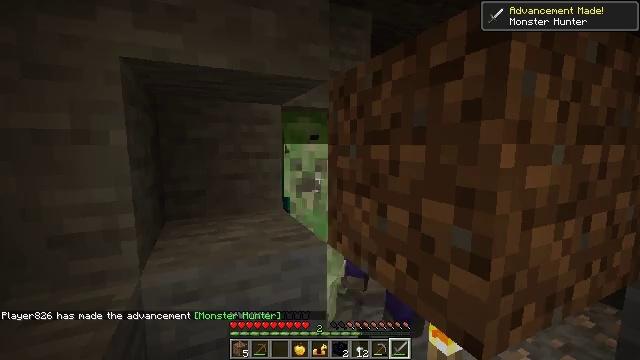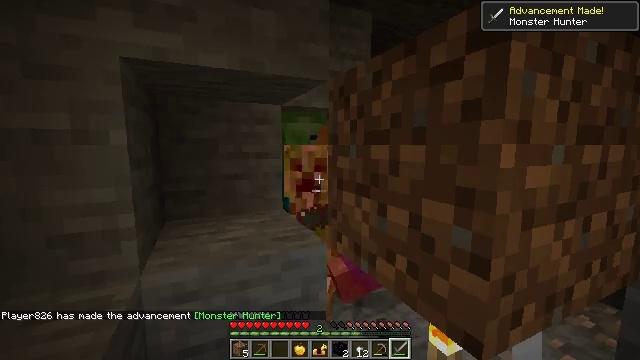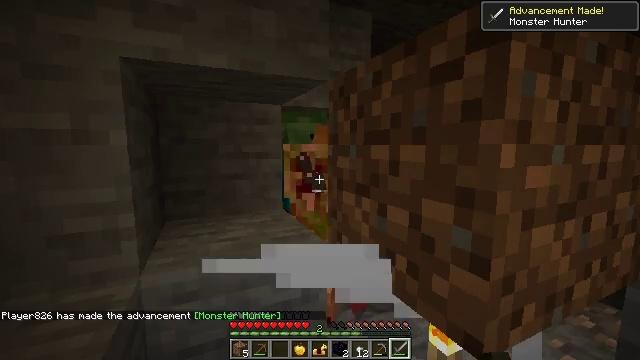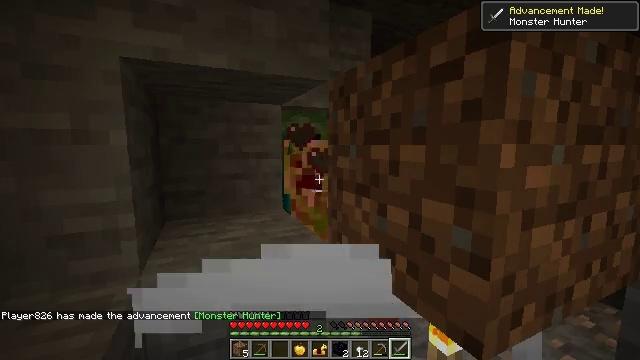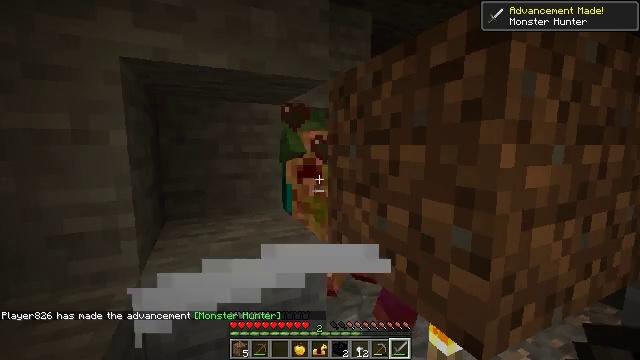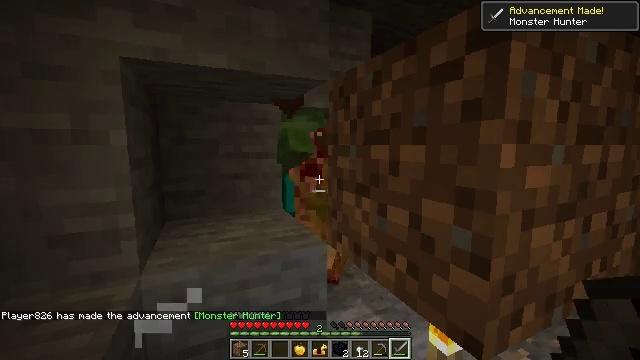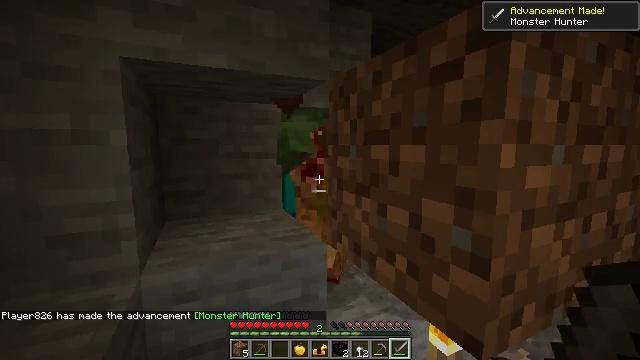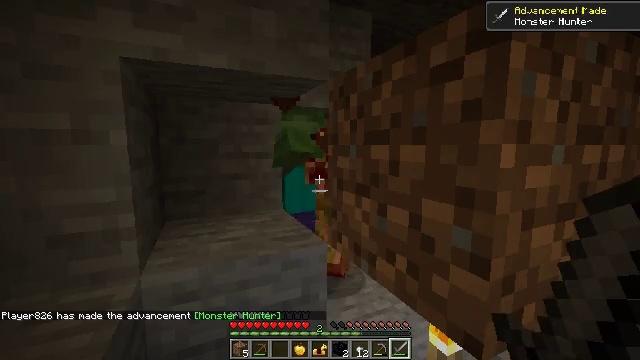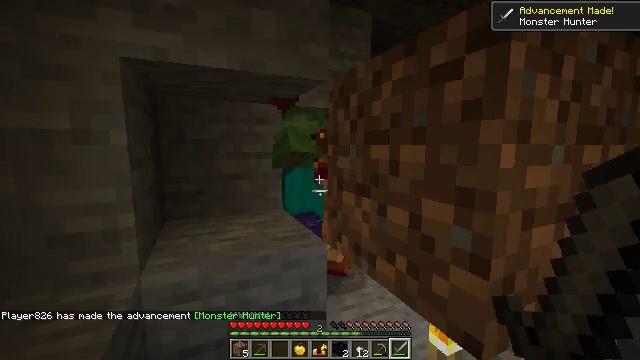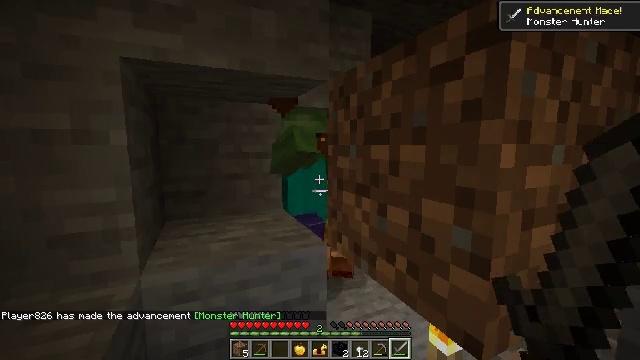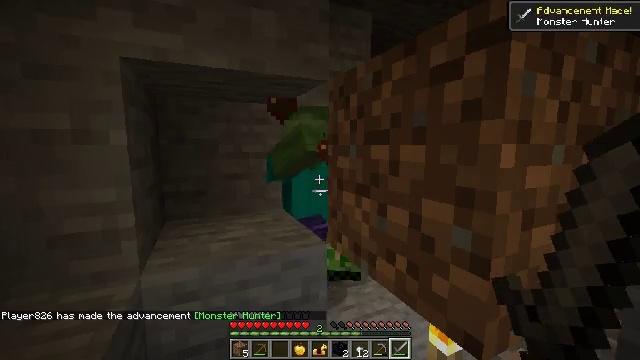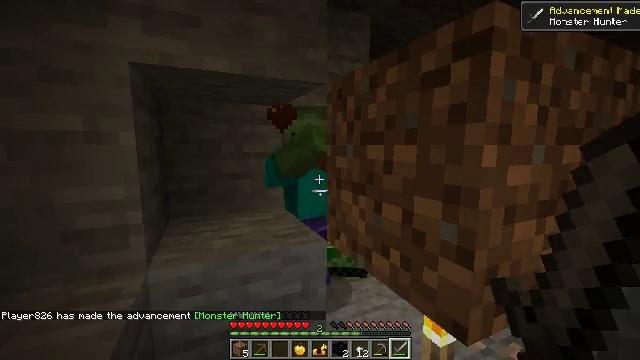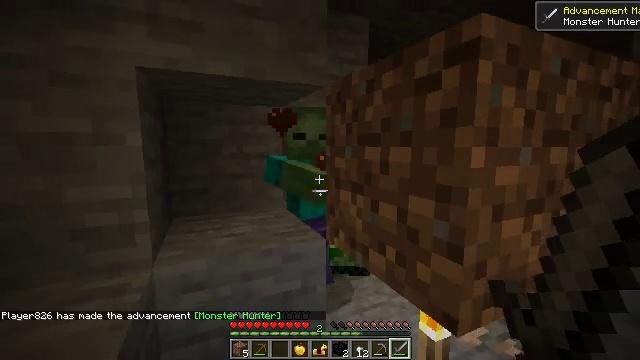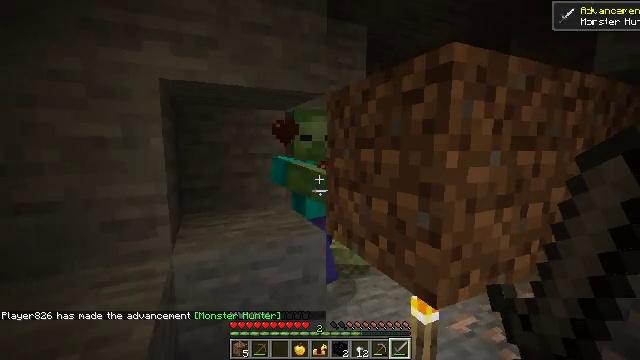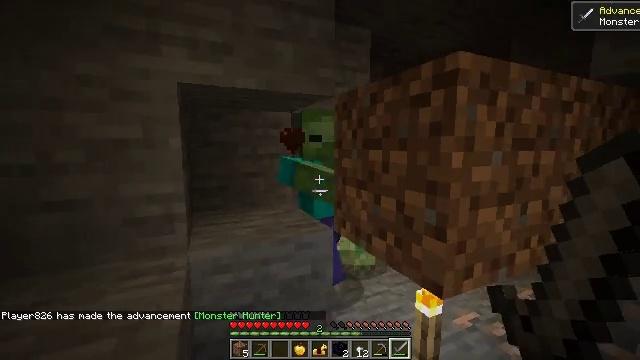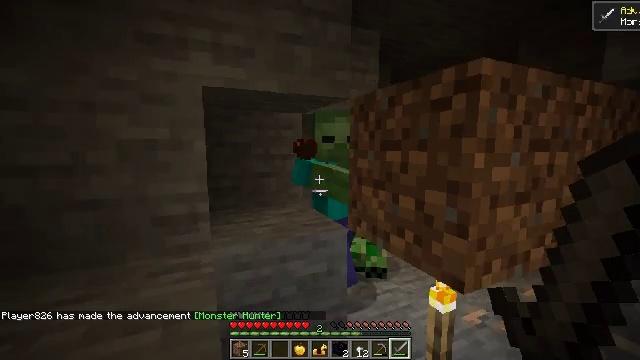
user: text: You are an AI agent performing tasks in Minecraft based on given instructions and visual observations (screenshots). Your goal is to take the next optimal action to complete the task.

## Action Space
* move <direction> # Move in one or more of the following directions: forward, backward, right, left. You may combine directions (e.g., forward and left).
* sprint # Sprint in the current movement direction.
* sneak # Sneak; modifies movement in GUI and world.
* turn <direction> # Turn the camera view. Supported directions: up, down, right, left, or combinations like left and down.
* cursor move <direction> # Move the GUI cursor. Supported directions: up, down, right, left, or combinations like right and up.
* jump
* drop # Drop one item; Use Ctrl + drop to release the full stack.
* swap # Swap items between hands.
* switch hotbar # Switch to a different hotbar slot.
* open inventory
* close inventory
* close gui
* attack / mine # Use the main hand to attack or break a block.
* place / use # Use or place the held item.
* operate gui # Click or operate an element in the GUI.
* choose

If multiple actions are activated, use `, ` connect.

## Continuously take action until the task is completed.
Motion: motion action
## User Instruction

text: Kill mobs.
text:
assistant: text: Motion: no_op
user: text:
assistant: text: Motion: no_op
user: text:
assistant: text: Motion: no_op
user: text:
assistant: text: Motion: no_op
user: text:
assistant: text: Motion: no_op
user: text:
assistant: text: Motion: no_op
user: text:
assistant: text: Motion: no_op
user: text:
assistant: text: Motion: no_op
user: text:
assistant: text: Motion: no_op
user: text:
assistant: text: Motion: no_op
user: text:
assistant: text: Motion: move back
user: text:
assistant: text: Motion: move back
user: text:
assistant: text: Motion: move back
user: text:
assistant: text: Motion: move back
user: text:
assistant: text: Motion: move back
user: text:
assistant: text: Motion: move back
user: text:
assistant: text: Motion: move back
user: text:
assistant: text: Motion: no_op
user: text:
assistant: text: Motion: no_op
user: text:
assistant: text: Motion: no_op
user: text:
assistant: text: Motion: no_op
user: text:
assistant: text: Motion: no_op
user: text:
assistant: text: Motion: no_op
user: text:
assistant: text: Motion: turn right
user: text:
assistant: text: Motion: turn right
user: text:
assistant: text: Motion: move back
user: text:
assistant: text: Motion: move back
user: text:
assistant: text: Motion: move back
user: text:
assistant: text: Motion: move back
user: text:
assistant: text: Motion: no_op